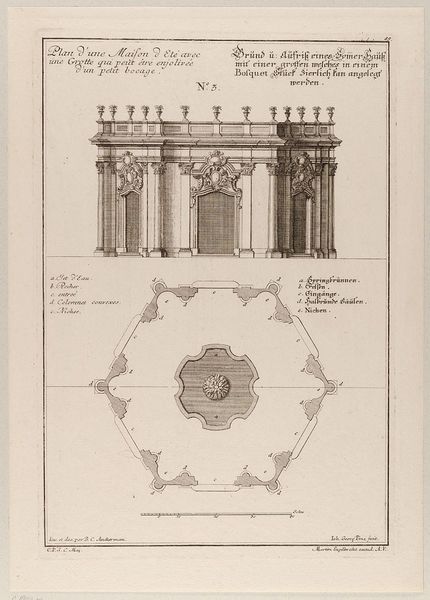
Titel: Fassade und Grundriss eines Sommerhauses
Künstler: Martin Engelbrecht
Standort: Hamburg
Institution: Museum für Kunst und Gewerbe Hamburg
Schlagwörter: gebäude, architektur, barock, blatt, papier, bogen, grafik, graphik, symmetrie, fotografie, photographie, druck, druckgraphik, schwarz-weiß, druckgrafik, radierung, stich, text, entwurf, plan, achse, pavillon, grundriss, aufriss, bauplan, gartenhaus, gartenlaube, gartenpavillon, gartenhäuschen, wasserzeichen, reproduktionen, barockzeit, barockzeitalter, druckerzeugnisse, architekturdarstellungen, fassadendekorationen, gebäudes, ornamentstich, vorlageblätter, gartengrotte